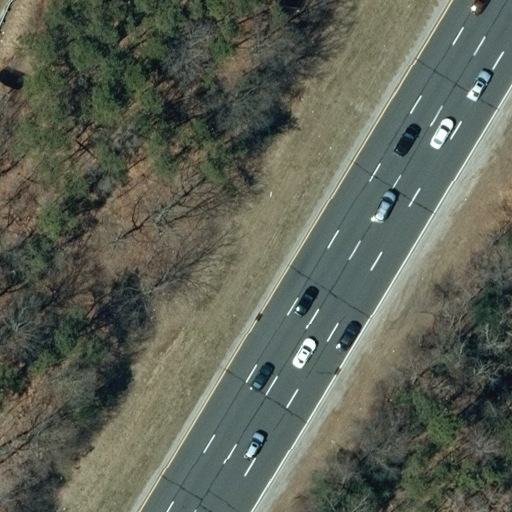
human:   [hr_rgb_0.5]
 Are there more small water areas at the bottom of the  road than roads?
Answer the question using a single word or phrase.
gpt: no

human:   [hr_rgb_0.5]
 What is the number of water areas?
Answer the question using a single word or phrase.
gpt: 0

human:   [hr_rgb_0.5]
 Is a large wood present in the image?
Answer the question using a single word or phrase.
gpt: yes

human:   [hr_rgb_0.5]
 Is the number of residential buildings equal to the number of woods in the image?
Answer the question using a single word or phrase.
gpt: no

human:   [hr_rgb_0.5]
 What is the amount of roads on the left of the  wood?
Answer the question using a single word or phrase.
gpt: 1

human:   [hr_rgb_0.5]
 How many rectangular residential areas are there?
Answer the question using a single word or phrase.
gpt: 1

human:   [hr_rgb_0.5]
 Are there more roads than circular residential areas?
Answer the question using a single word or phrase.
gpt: yes

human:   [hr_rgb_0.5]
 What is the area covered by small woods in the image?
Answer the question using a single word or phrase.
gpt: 0m2

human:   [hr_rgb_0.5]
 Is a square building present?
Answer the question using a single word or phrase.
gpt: no

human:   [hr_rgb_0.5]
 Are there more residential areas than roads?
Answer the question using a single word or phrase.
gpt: no

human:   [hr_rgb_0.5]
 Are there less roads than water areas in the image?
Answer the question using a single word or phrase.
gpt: no

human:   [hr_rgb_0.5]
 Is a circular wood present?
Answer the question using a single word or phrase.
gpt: no

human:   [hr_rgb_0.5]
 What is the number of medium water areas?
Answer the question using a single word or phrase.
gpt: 0

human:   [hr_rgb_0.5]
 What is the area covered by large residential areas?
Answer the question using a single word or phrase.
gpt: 4096m2

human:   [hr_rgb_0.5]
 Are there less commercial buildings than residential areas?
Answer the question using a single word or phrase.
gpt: yes

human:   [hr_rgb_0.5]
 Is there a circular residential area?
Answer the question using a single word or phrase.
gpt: no

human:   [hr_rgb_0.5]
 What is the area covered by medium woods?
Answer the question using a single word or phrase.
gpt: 0m2

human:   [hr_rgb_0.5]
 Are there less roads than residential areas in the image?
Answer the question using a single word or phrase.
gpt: no

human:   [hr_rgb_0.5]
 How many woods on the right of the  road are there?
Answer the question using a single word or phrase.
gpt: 1

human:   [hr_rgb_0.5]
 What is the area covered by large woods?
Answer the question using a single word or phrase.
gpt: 6505m2

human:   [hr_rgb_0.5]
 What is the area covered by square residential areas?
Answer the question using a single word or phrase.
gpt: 0m2

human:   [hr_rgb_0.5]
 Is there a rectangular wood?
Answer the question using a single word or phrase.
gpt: yes

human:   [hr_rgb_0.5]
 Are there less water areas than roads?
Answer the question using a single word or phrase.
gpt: yes

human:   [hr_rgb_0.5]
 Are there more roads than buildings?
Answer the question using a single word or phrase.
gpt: yes

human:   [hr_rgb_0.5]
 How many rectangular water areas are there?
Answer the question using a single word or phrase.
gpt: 0

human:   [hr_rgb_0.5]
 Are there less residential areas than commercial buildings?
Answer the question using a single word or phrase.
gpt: no

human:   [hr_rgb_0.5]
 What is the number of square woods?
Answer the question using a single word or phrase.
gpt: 0

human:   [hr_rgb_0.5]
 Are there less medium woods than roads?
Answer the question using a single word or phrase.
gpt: yes

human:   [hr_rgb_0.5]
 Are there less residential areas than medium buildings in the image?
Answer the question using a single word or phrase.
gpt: no

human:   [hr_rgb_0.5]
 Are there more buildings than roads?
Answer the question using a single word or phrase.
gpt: no

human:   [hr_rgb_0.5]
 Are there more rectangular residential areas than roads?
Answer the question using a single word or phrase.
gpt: no

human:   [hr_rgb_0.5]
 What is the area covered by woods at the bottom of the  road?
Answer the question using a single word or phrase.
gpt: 0m2

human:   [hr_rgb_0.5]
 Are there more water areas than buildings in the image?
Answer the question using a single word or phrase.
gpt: no

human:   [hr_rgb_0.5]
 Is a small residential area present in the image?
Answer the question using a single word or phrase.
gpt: no

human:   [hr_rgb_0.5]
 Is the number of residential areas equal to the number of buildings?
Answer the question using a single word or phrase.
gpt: no

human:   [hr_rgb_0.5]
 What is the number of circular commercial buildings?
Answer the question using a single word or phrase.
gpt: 0